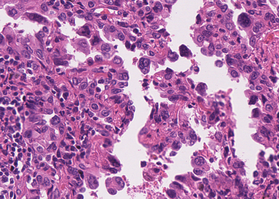
Tumor epithelial tissue: yes
Tumor-associated stroma tissue: no
Normal tissue: no